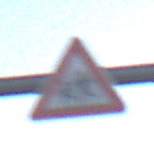
Verkehrszeichen: KinderRechts
Umgebung: Outdoor, Nature
Tageszeit: SunriseSunset
Wetter: Clear
Licht: Natural
Jahreszeit: NotSpecified
Kontrast: LowContrast